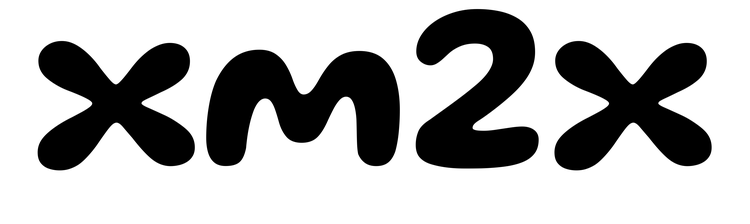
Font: Gluten_SemiBold